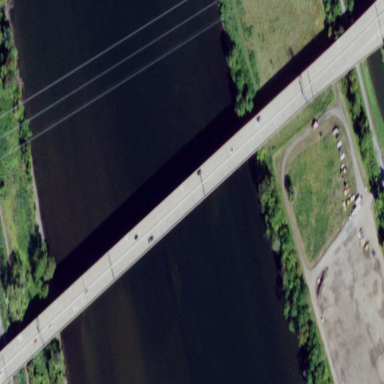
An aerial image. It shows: Man-made bridge.